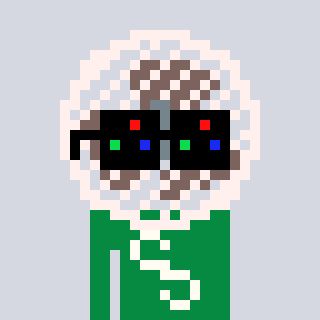
a pixel art character with square black sunglasses, a fan-shaped head and a green-colored body on a cool background